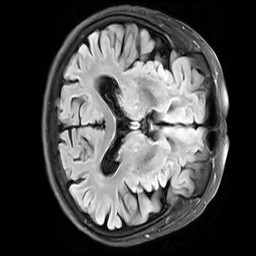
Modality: FLAIR
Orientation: axial
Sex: female
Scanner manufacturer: siemens
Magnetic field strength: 3 T
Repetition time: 10 s
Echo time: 0.09 s